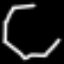
Label: octagon